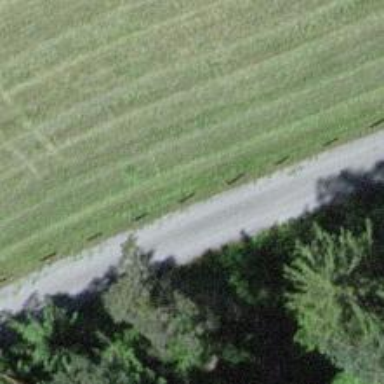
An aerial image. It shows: Gravel track road.